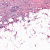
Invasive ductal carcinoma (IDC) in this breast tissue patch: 1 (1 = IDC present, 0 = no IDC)